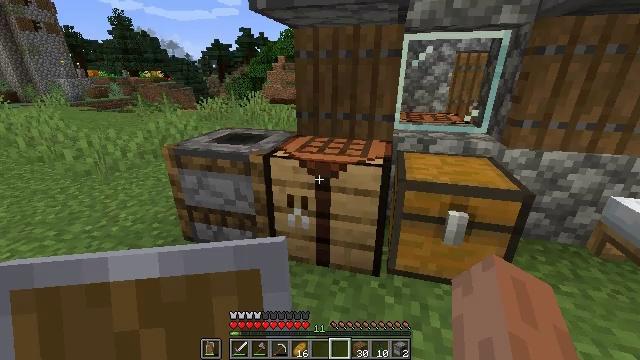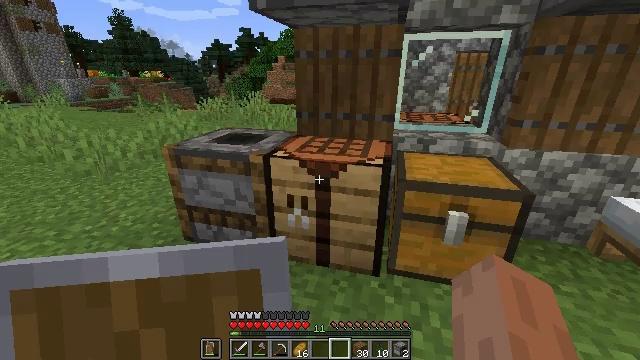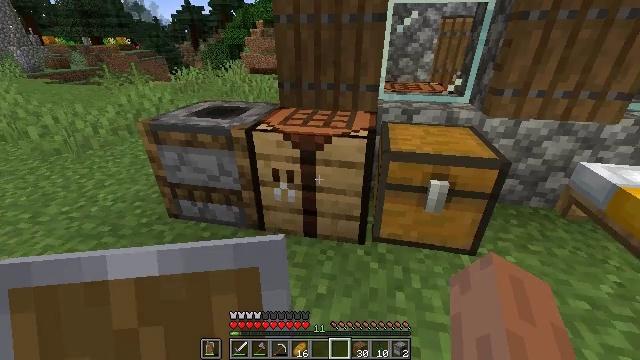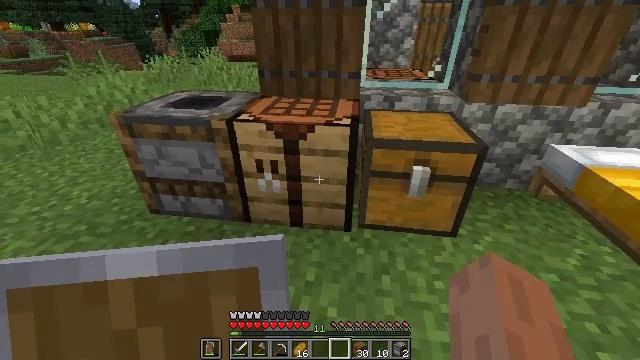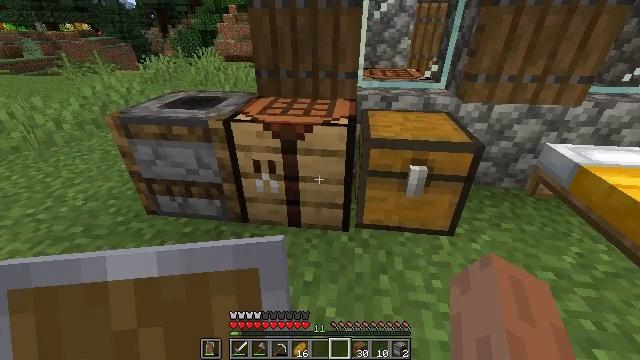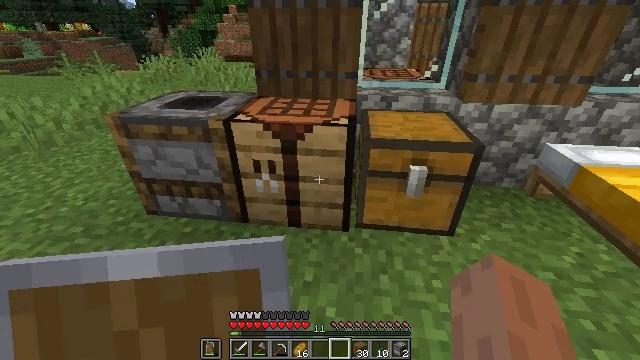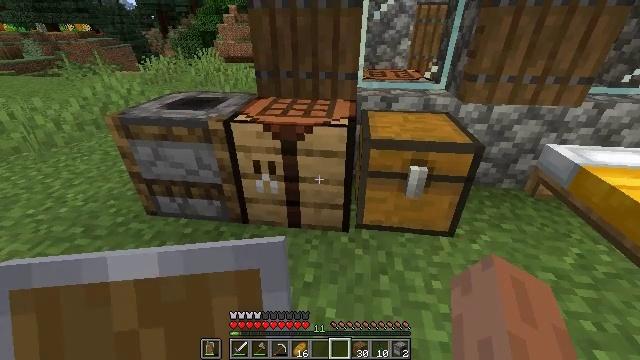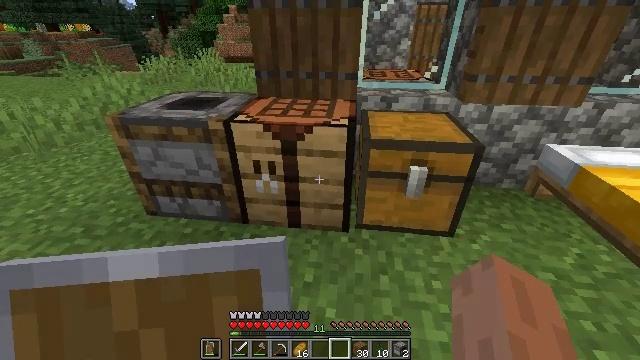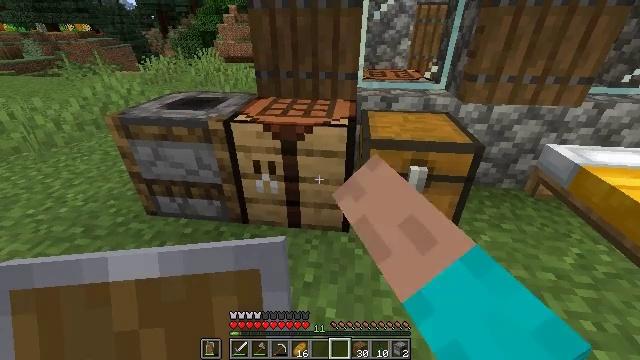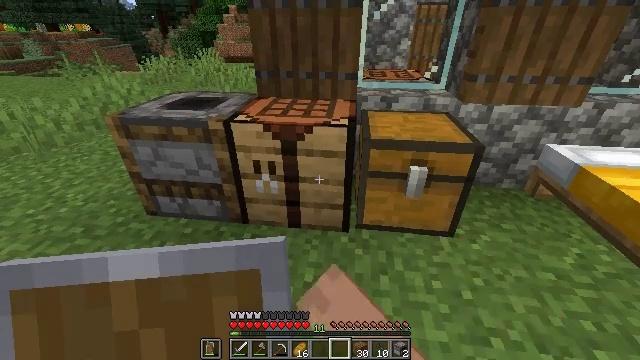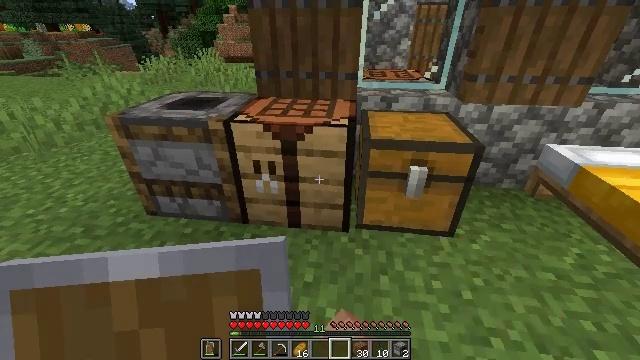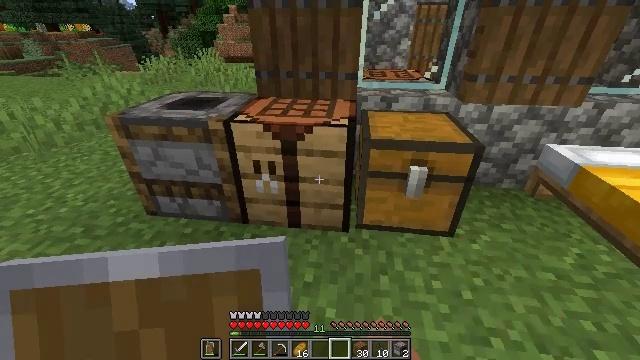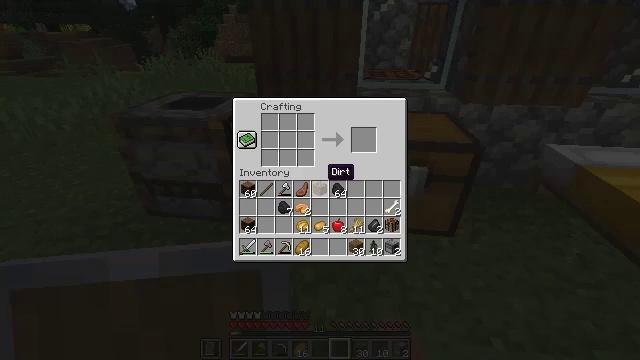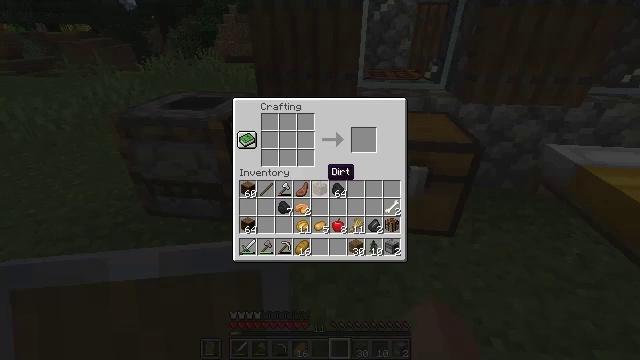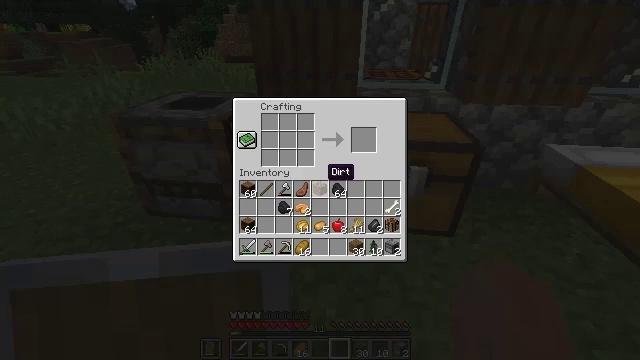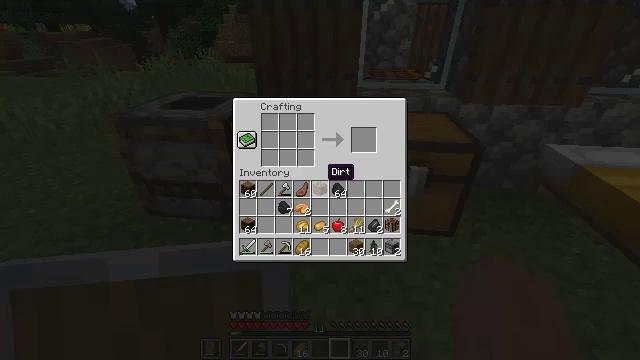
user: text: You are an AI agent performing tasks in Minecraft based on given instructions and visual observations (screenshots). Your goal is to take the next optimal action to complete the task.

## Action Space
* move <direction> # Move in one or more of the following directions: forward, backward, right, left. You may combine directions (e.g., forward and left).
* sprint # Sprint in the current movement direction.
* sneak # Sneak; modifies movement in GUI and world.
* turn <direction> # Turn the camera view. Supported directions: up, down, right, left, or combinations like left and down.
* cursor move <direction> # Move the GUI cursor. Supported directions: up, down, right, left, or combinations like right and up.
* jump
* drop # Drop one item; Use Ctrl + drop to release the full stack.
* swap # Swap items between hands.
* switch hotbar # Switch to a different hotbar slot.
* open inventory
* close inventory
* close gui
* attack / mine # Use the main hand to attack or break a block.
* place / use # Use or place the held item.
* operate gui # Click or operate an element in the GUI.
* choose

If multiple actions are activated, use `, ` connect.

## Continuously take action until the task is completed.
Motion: motion action
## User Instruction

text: Get spruce planks by crafting them from logs.
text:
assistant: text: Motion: close inventory
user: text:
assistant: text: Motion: turn right and down, close inventory
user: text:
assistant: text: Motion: turn right and down
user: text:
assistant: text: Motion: no_op
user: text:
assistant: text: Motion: no_op
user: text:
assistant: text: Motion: no_op
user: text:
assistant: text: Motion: use / place
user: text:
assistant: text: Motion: use / place
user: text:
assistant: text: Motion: use / place
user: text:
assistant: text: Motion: no_op
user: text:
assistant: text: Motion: no_op
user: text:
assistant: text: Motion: open gui
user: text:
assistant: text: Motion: no_op
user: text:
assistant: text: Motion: no_op
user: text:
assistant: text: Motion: no_op
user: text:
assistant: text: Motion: no_op
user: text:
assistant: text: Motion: cursor move left
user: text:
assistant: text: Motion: cursor move left
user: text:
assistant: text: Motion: cursor move left and down
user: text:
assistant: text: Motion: cursor move left
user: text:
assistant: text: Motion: no_op
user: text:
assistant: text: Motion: no_op
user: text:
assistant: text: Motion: no_op
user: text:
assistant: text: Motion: no_op
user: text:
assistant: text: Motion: no_op
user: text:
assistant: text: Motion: no_op
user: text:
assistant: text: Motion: no_op
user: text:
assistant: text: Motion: no_op
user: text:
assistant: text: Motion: no_op
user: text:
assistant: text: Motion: no_op